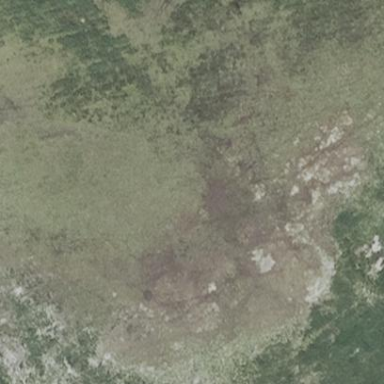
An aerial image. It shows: Swampy wetland area.